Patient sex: M
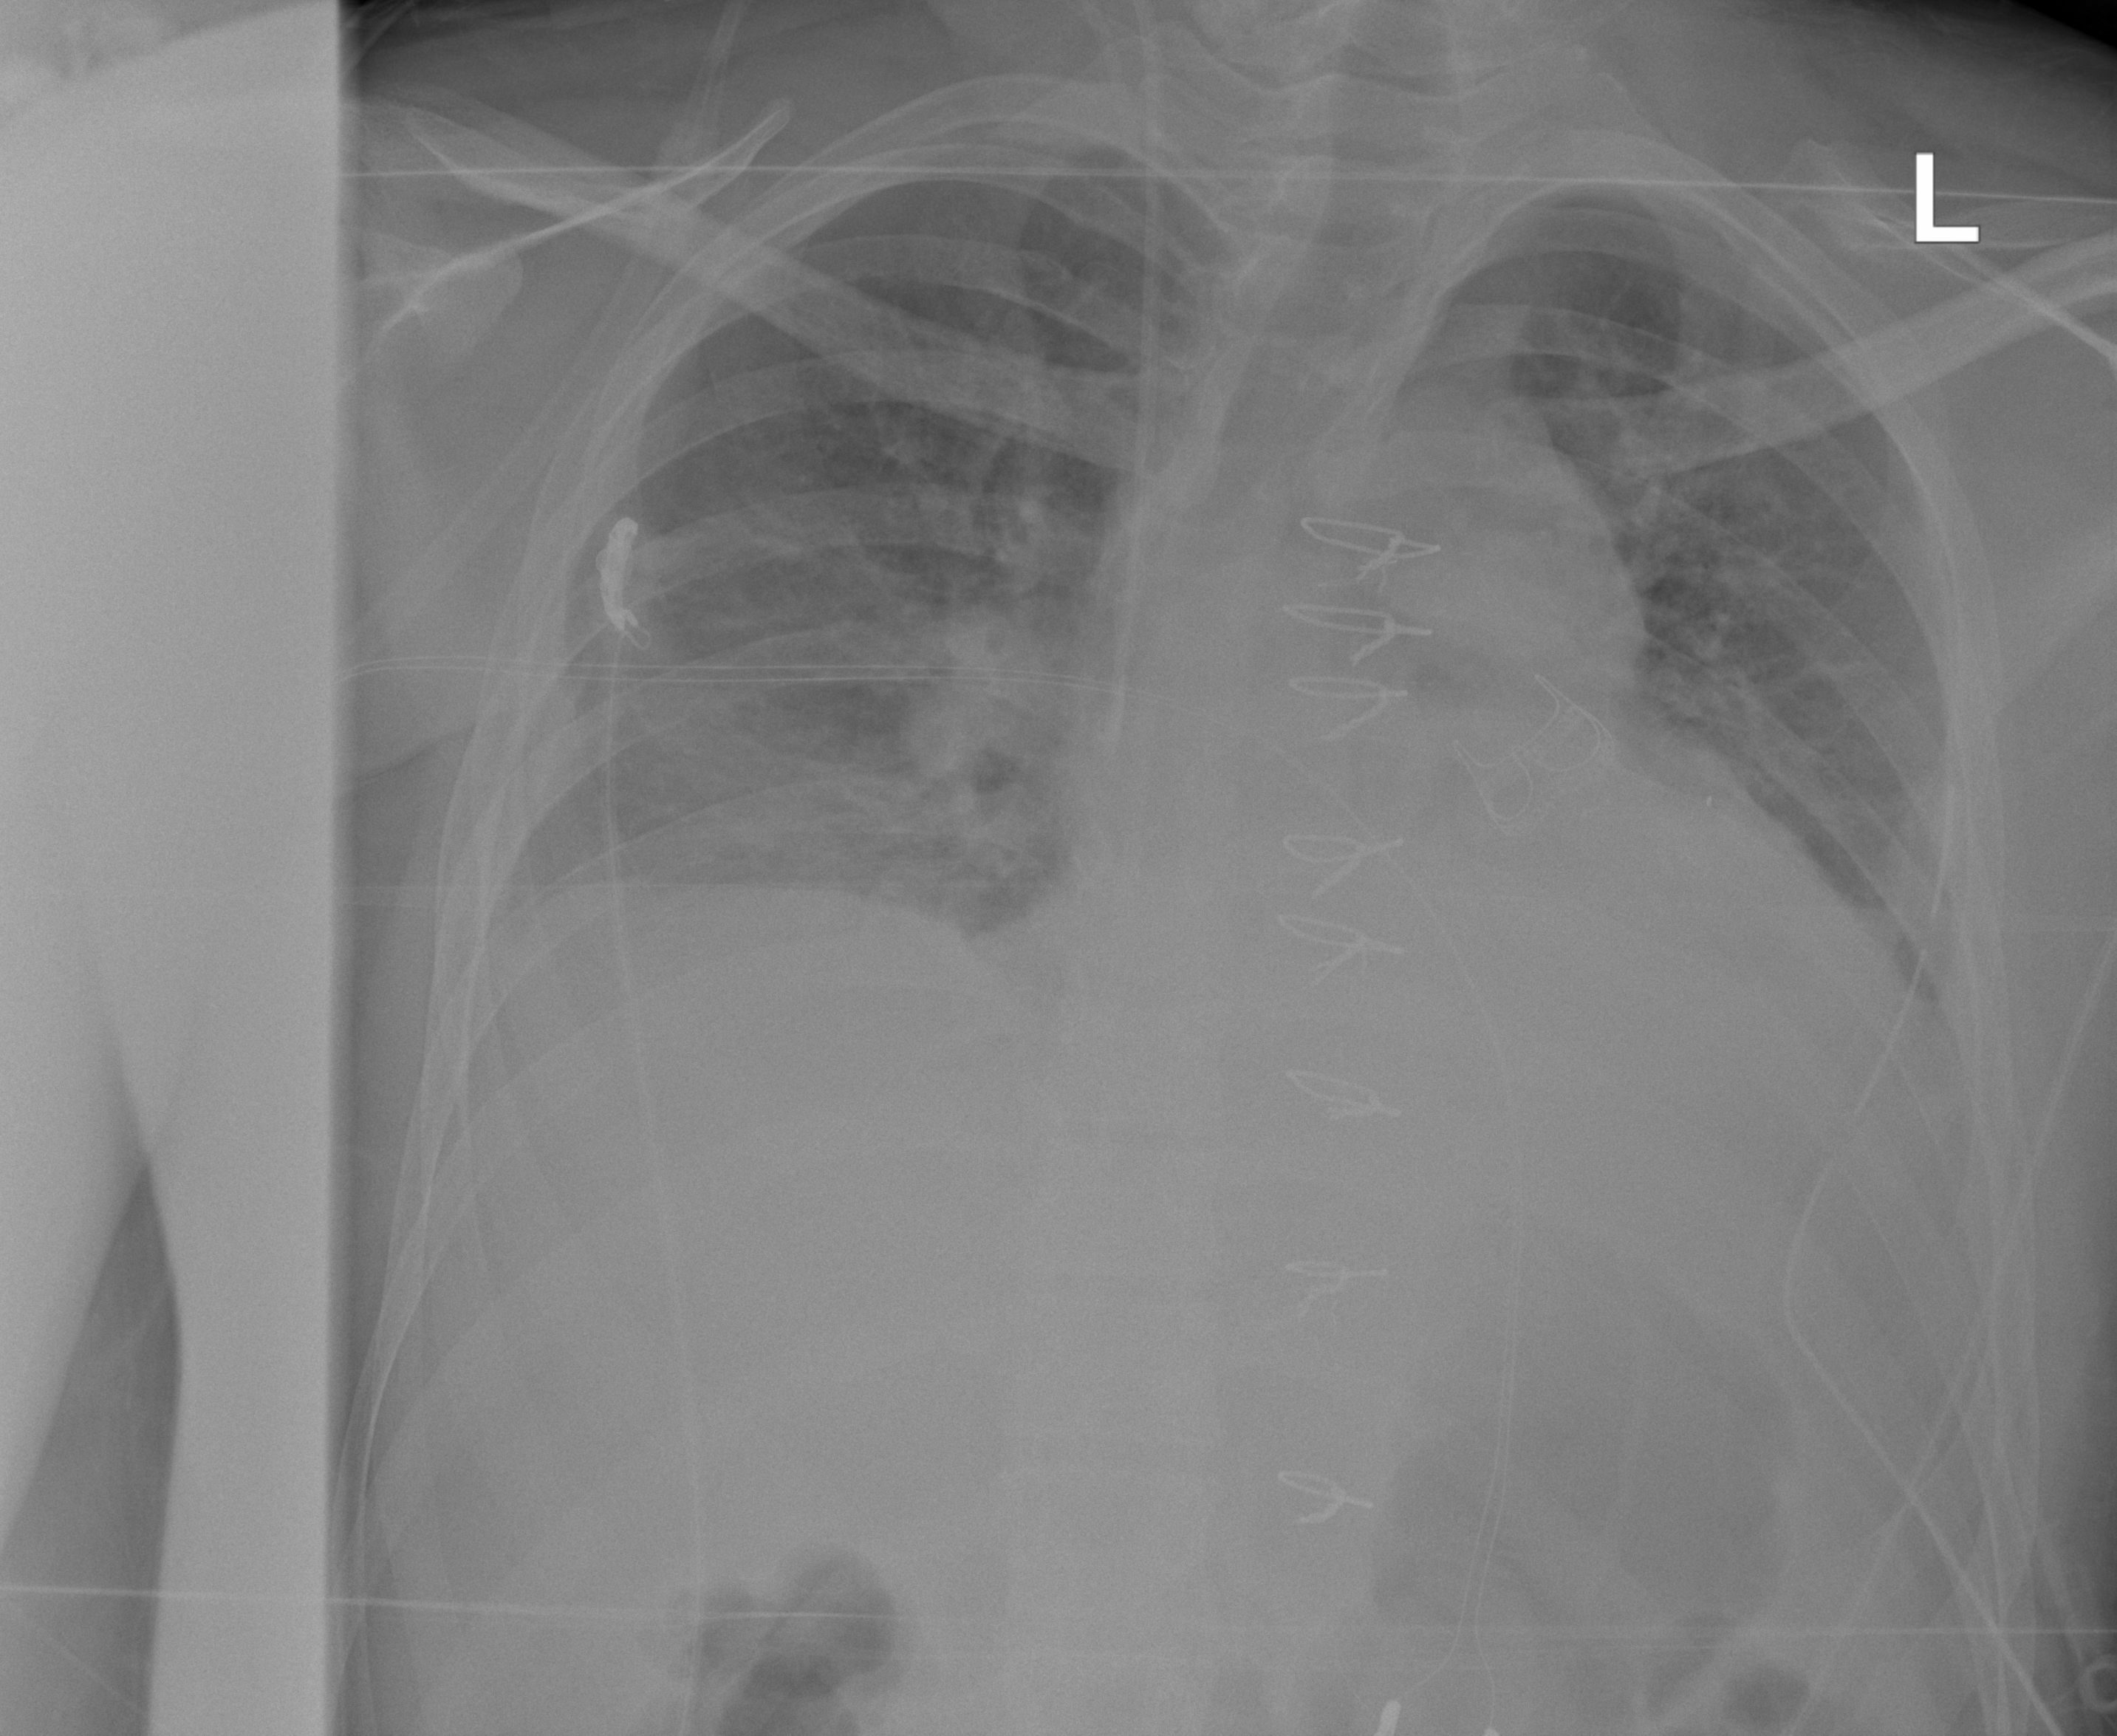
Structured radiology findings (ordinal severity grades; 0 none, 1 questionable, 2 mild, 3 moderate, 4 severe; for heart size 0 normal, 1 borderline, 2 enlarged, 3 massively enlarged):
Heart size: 2
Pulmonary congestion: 2
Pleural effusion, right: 2
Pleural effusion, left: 2
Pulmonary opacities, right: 2
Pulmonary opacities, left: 2
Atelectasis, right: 2
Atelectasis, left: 2